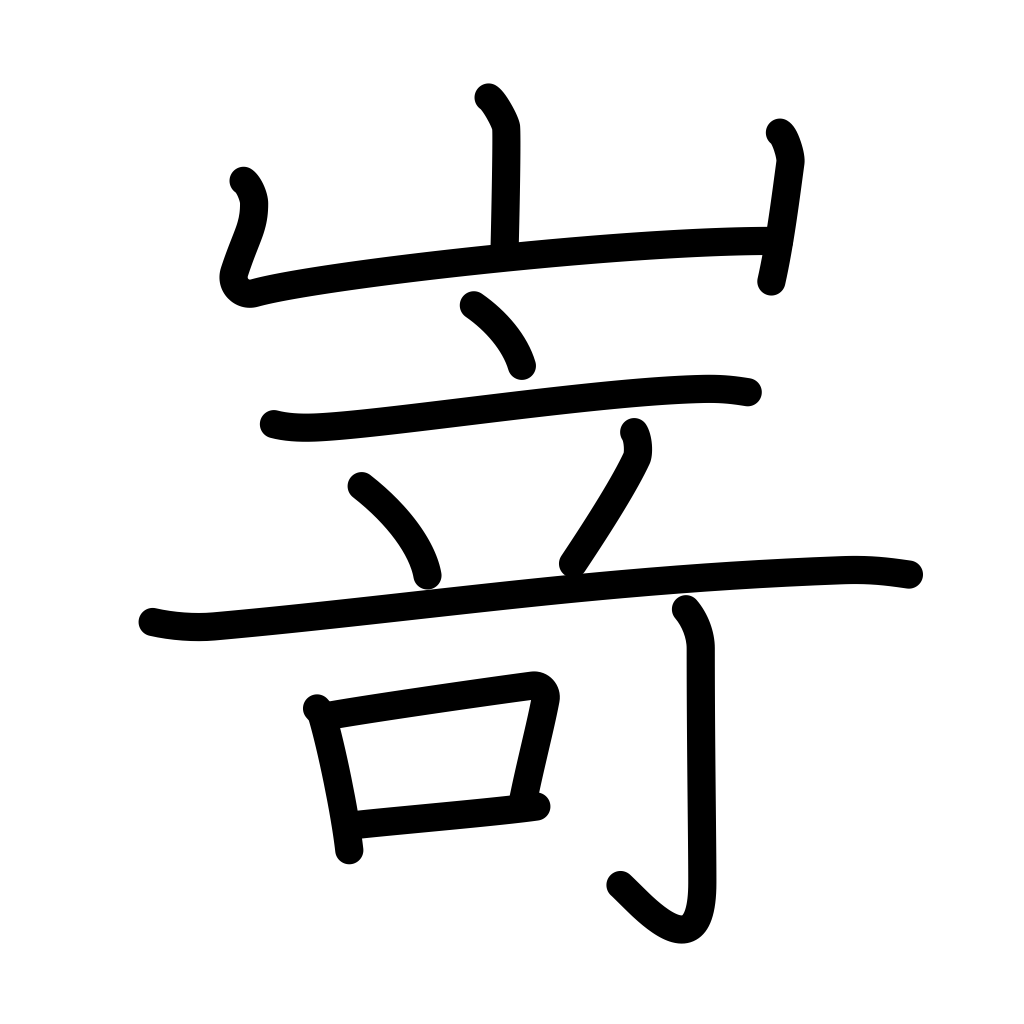
Meaning: steep, promontory